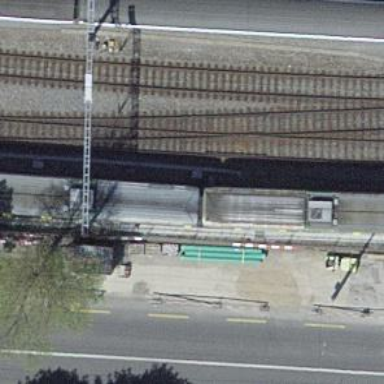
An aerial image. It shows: Rail siding with electrified contact lines.